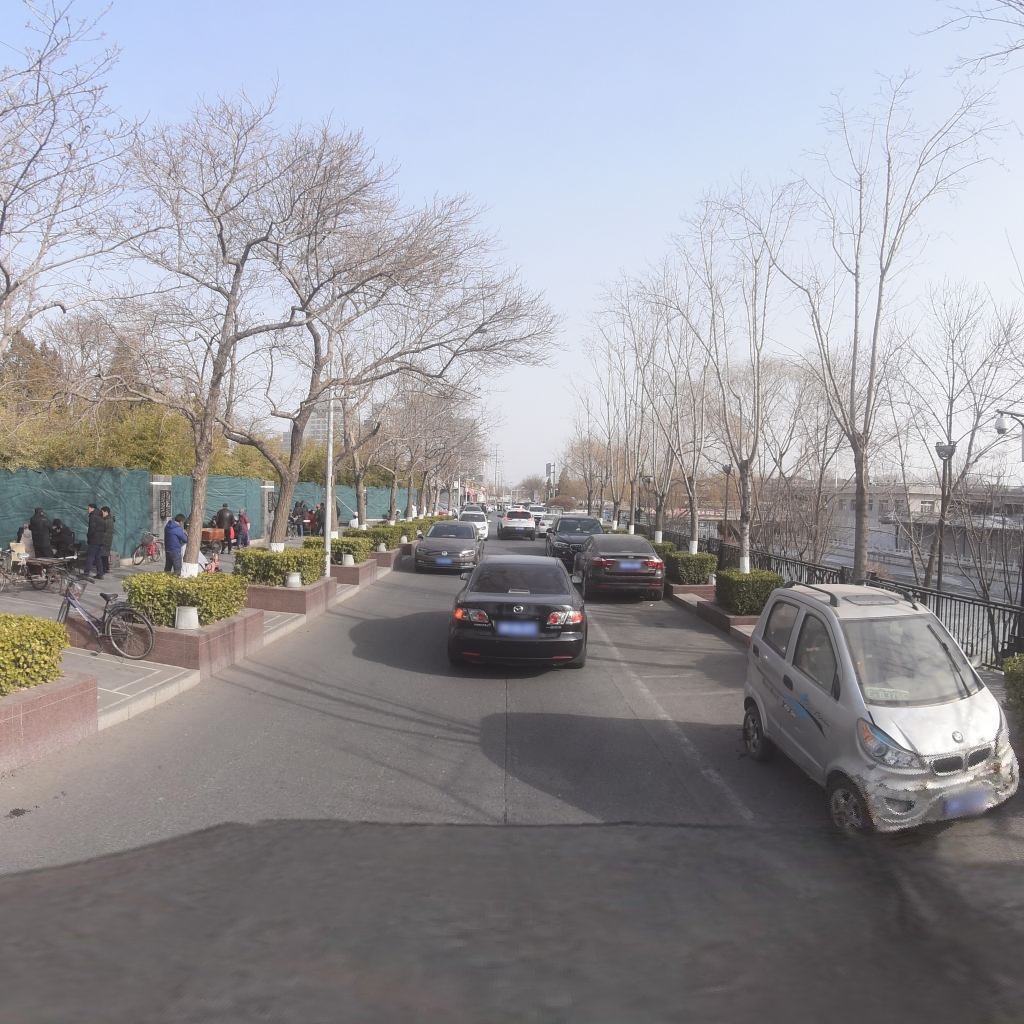
Region: Xicheng
Road damage annotations: longitudinal crack, longitudinal crack